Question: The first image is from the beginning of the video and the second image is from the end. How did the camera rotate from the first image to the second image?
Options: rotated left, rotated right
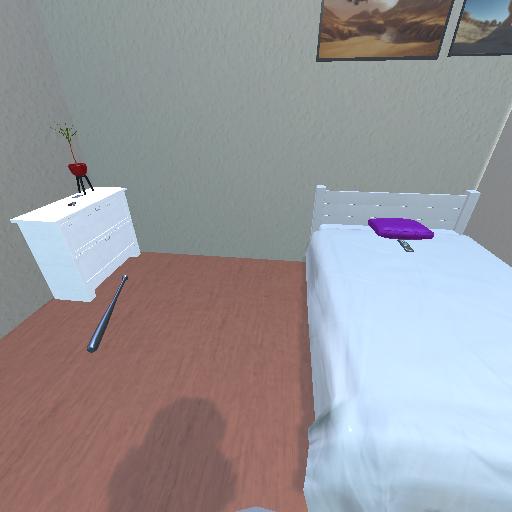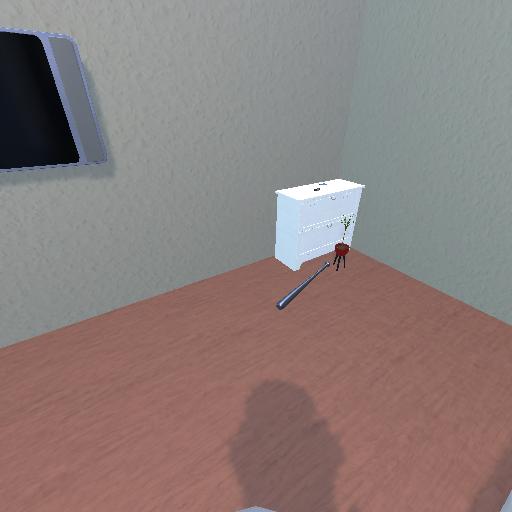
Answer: rotated left